Aerial crown-view tile of a tropical tree (Barro Colorado Island, Panama), acquired 20241112:
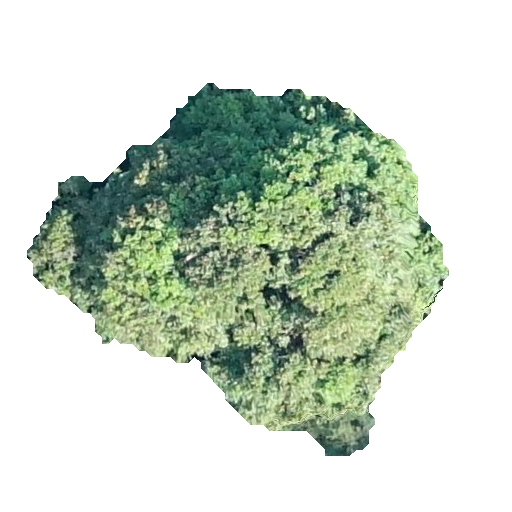
Species: Prioria copaifera
GBIF accepted scientific name: Prioria copaifera
Crown area: 148.889 m²